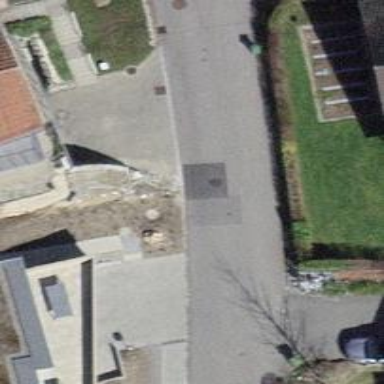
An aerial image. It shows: Smooth asphalt road in residential area.